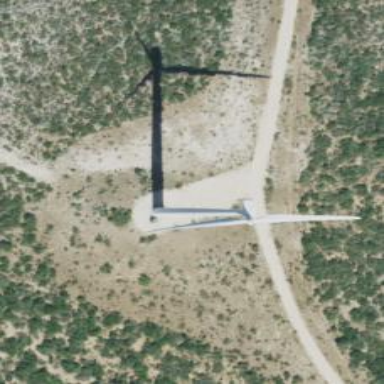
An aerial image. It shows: Wind generator powered by wind. The generator type is horizontal axis and it uses wind turbines.